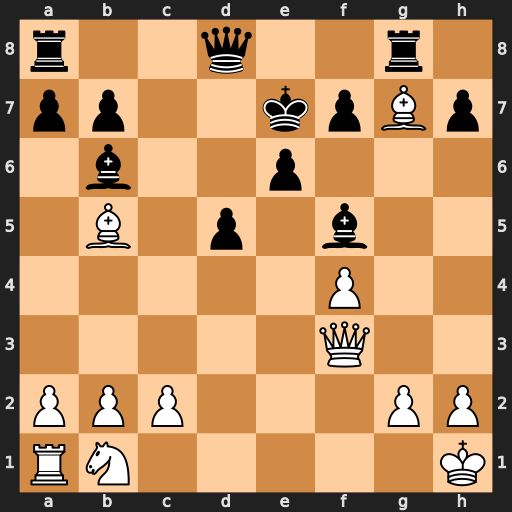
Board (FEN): r2q2r1/pp2kpBp/1b2p3/1B1p1b2/5P2/5Q2/PPP3PP/RN5K
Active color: w
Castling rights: -
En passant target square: -
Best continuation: Qa3+ Qd6 Bf6+ Kxf6 Qxd6